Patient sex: M
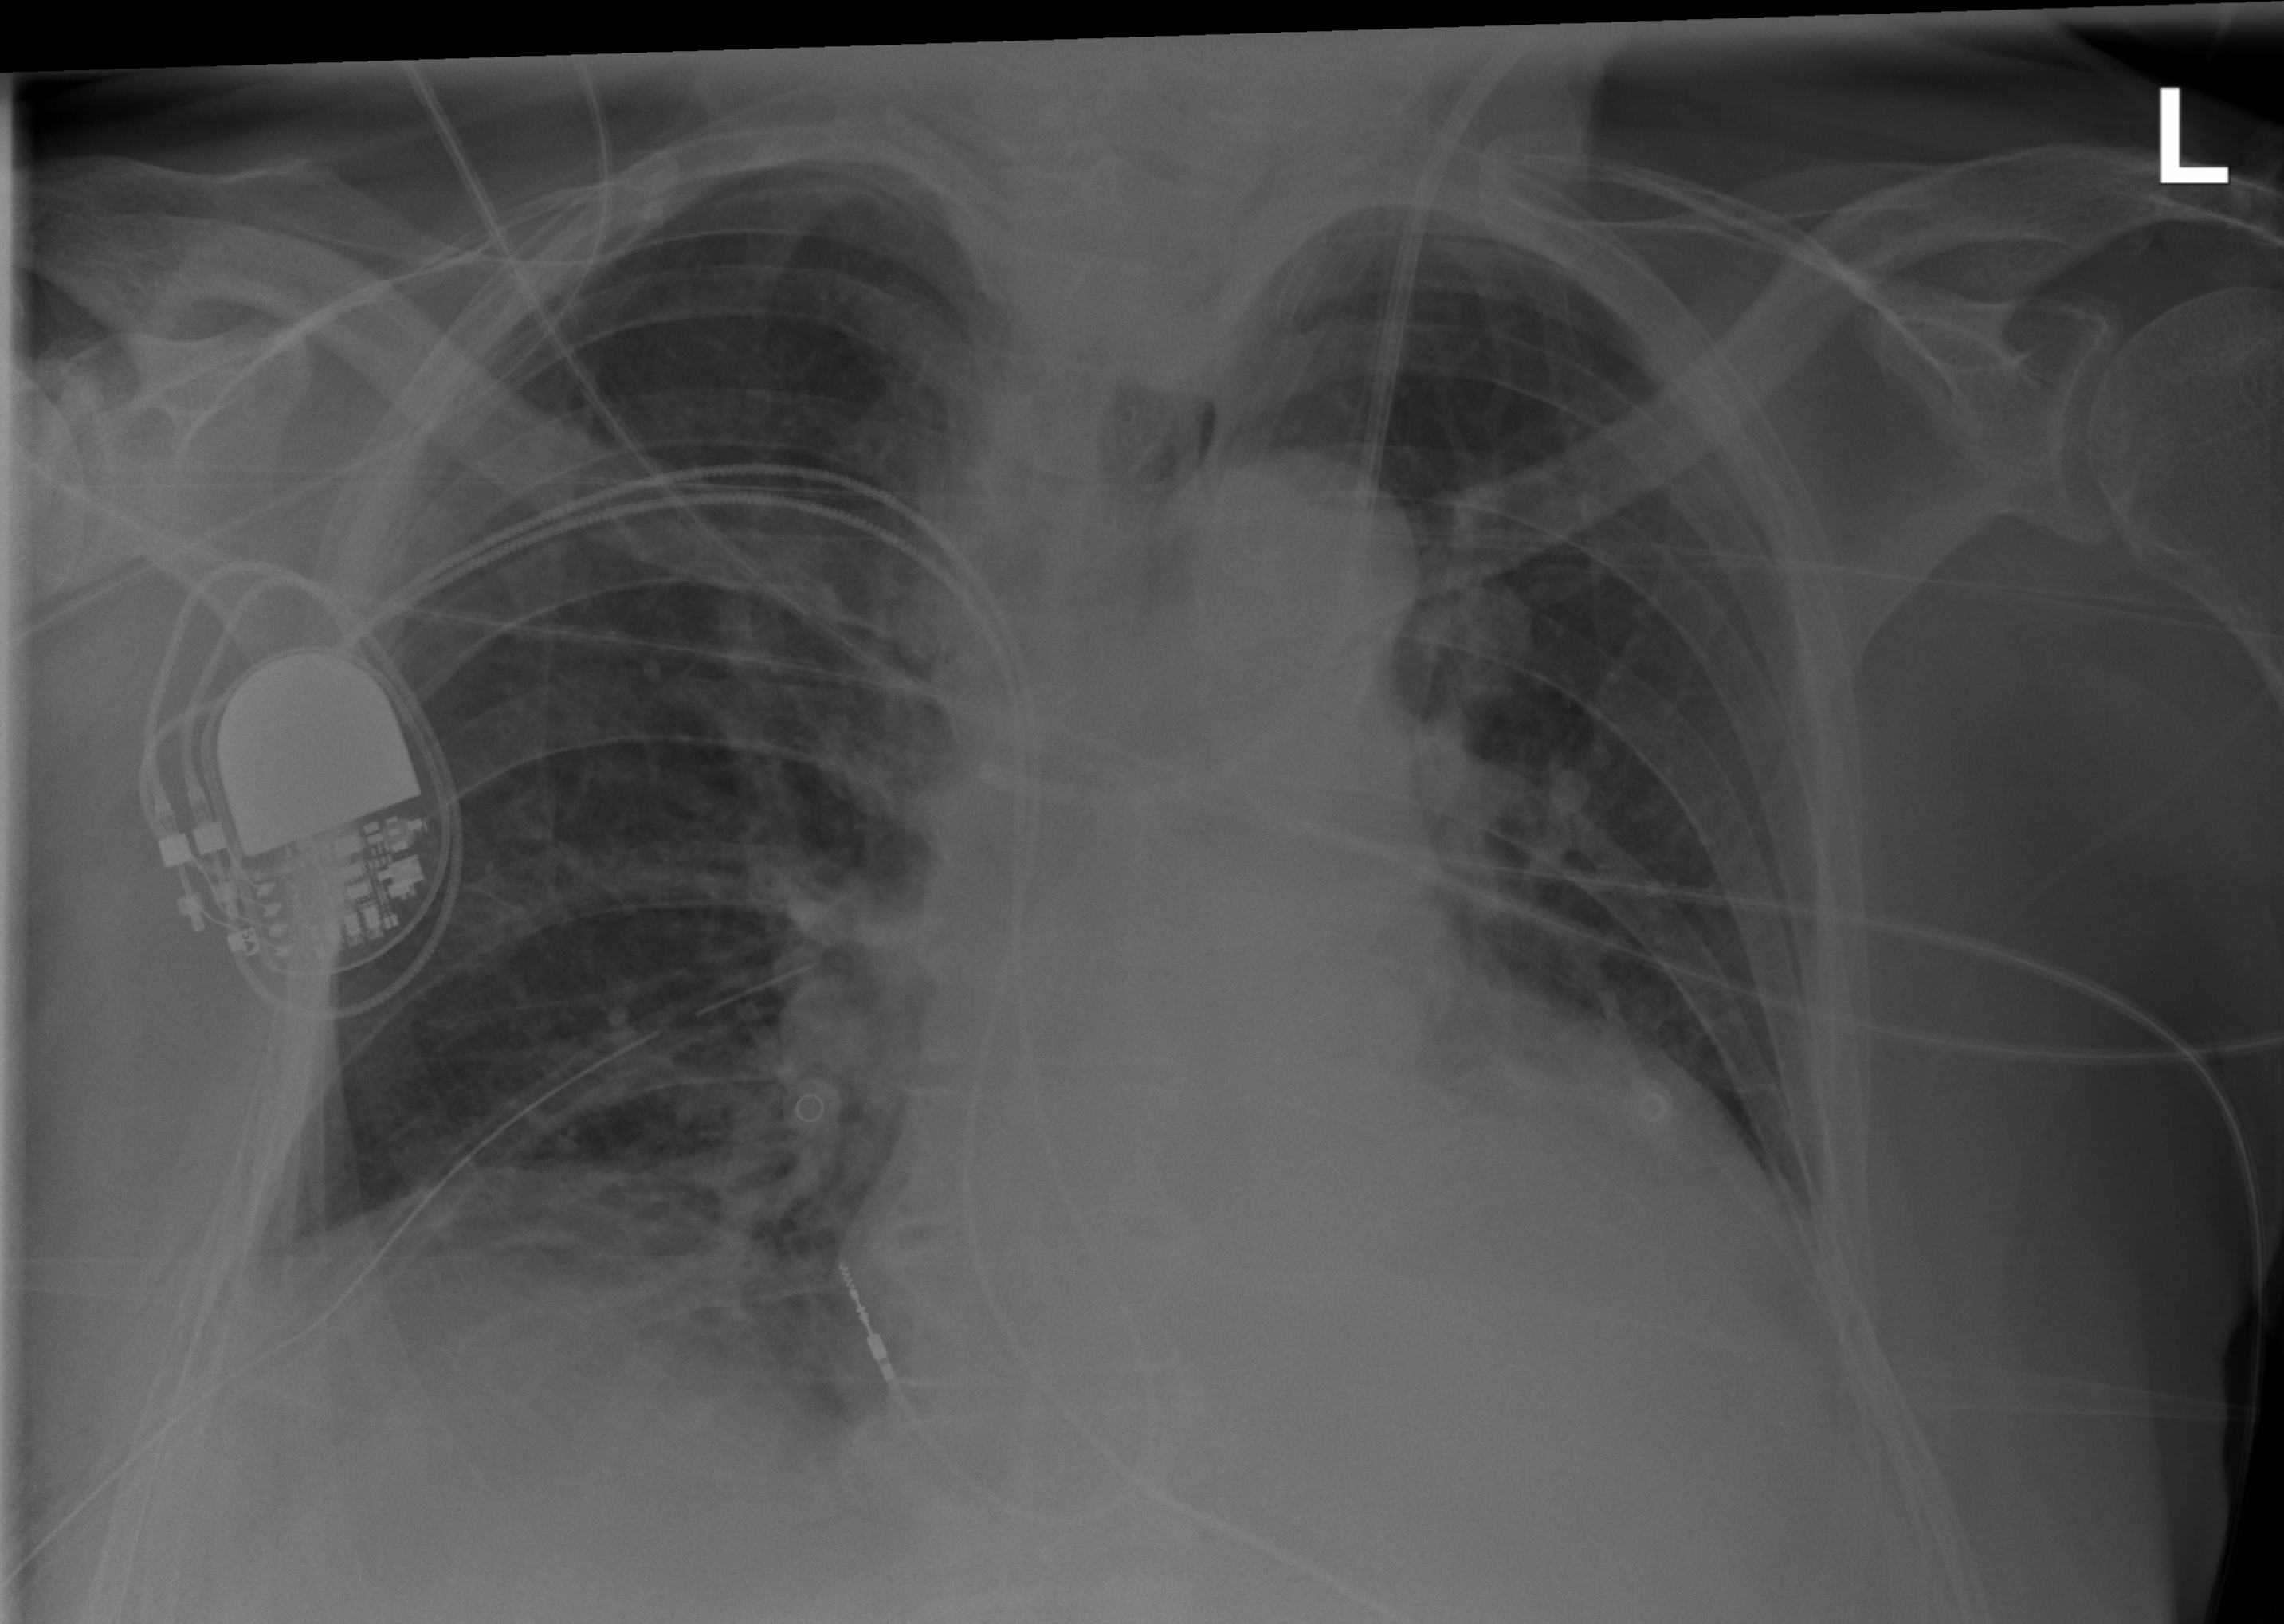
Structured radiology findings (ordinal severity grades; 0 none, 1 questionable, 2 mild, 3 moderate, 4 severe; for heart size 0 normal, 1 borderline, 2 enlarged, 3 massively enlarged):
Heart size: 1
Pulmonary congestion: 1
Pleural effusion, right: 0
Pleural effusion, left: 2
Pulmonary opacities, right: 1
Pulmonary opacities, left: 1
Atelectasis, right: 2
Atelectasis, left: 2